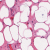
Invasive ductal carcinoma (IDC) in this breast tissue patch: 0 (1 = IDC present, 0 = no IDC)